Question: '''
<form id="send-message">
<input type="text" id="message"></input>
</form>
'''
'''
$messageForm.submit(function(e){
e.preventDefault();
socket.emit('send message', $messageBox.val());
$messageBox.val('')
});
'''

I don't want the older insert popup when clicking on the text area.
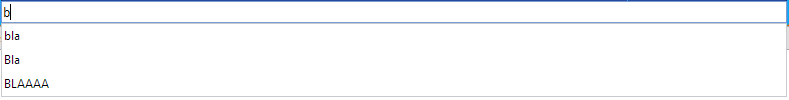
Answer: You can use 'autocomplete' attribute with 'off' value :
'''
<form id="send-message" autocomplete="off"></form>
'''